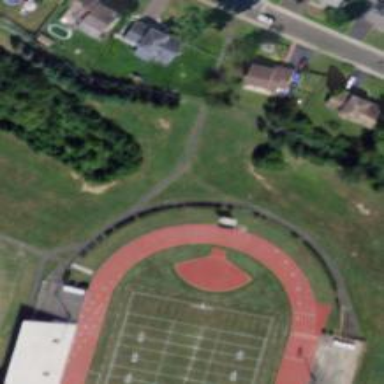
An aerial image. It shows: Track located within leisure land area.